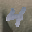
Label: 4